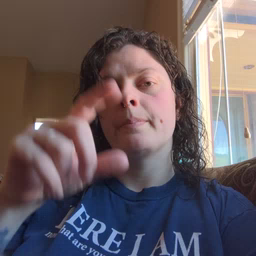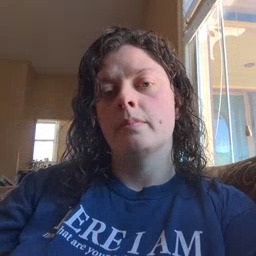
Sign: doll